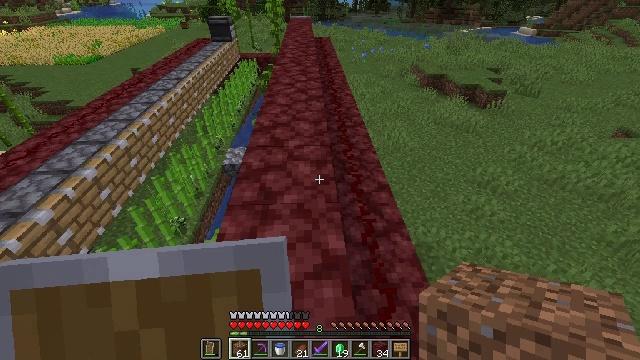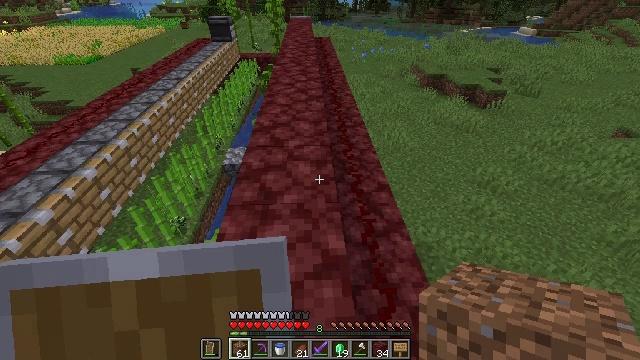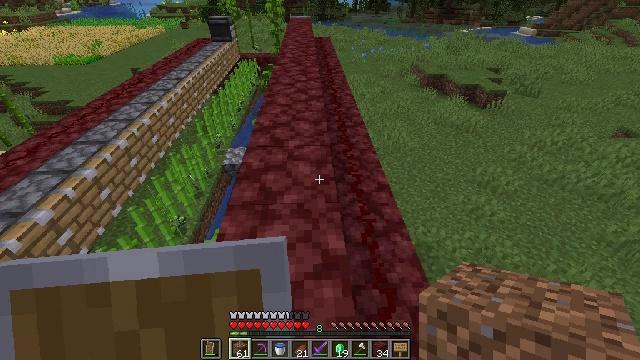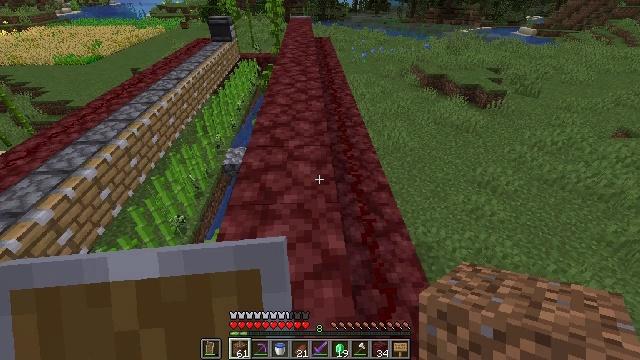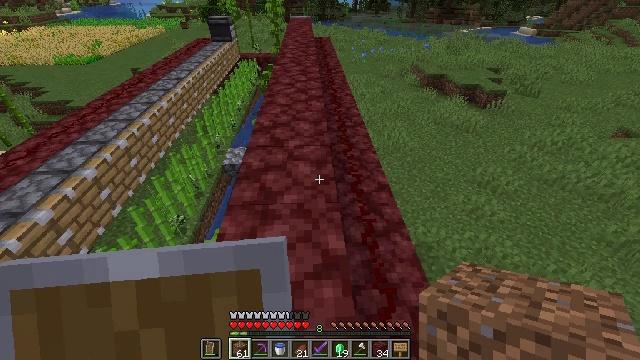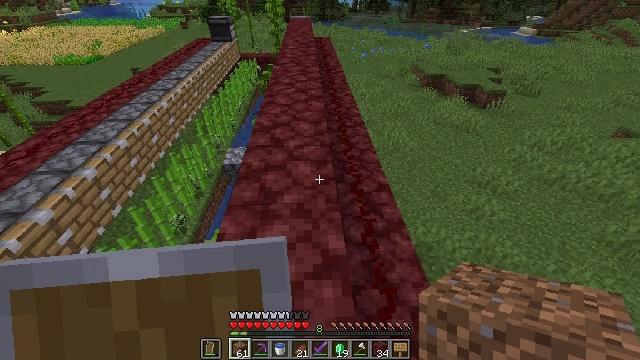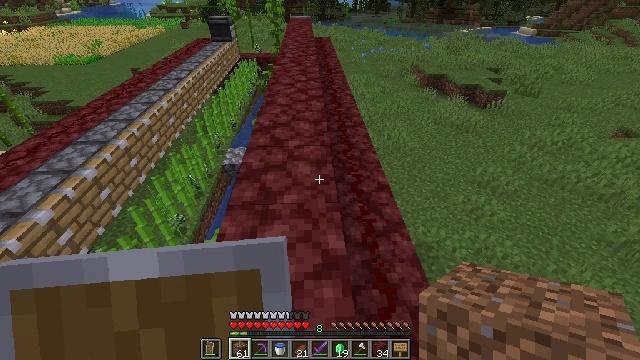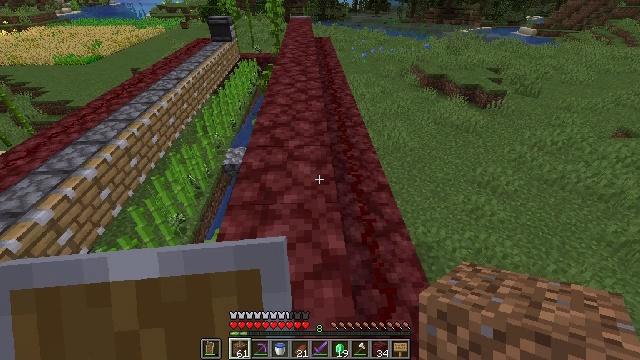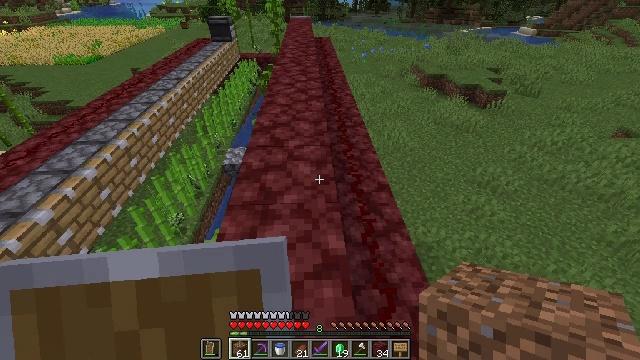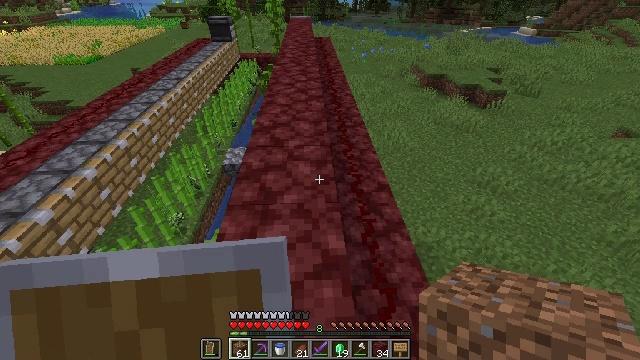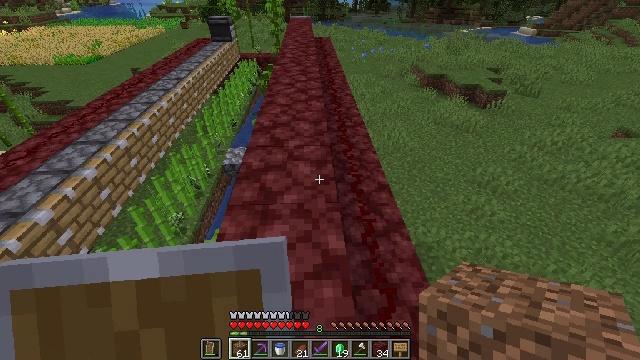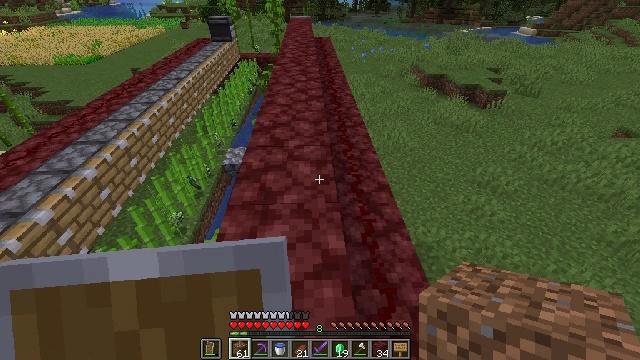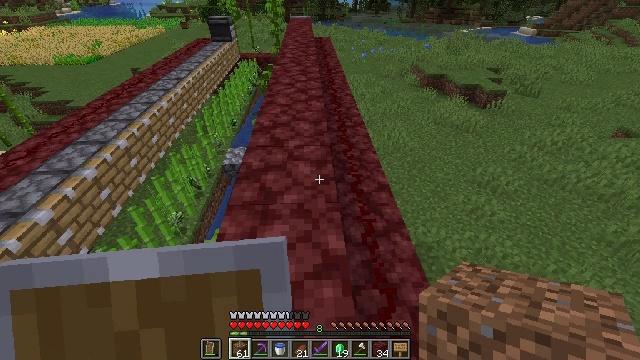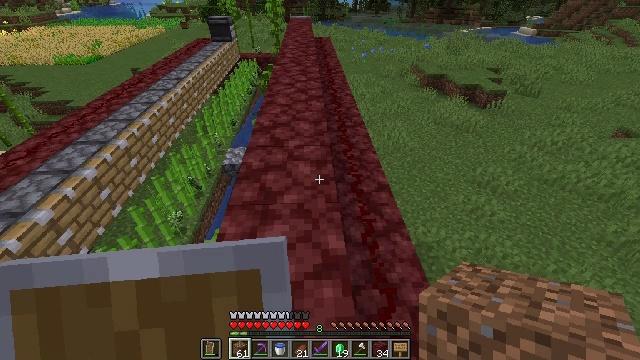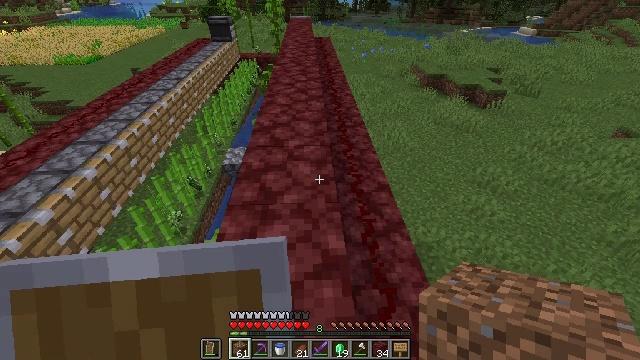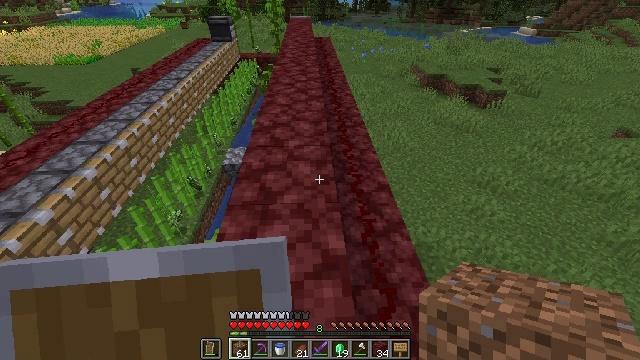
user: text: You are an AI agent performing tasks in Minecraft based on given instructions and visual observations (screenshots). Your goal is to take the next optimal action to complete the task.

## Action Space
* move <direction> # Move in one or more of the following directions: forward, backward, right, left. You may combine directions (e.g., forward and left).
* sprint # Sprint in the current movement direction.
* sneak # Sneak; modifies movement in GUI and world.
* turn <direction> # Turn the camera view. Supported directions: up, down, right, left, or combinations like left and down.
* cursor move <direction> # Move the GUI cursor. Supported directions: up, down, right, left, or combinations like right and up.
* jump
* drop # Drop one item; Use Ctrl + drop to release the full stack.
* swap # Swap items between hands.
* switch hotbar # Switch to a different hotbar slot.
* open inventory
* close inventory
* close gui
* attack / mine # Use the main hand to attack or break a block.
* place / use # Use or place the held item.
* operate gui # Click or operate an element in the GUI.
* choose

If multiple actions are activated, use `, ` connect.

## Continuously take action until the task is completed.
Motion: motion action
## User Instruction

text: Break the bamboo stalk.
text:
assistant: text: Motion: no_op
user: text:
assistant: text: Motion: no_op
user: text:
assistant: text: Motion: no_op
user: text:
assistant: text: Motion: no_op
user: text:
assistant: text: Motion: no_op
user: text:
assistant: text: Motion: no_op
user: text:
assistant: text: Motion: no_op
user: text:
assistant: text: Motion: no_op
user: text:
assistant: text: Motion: no_op
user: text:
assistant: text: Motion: no_op
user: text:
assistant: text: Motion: no_op
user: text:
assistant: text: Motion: no_op
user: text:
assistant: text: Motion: no_op
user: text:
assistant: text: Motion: no_op
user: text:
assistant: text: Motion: no_op
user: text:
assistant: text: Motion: no_op
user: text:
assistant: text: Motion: no_op
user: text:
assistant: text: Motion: no_op
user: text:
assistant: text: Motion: no_op
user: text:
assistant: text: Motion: no_op
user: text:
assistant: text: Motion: no_op
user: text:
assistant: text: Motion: no_op
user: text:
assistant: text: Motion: no_op
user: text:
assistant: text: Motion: no_op
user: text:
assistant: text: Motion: no_op
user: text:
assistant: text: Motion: no_op
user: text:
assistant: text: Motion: no_op
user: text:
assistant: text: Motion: no_op
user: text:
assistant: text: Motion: no_op
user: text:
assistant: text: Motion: no_op